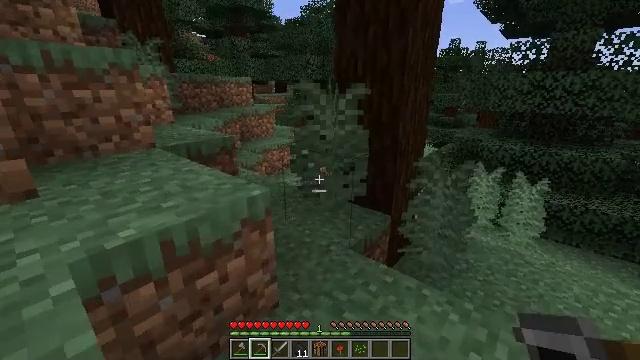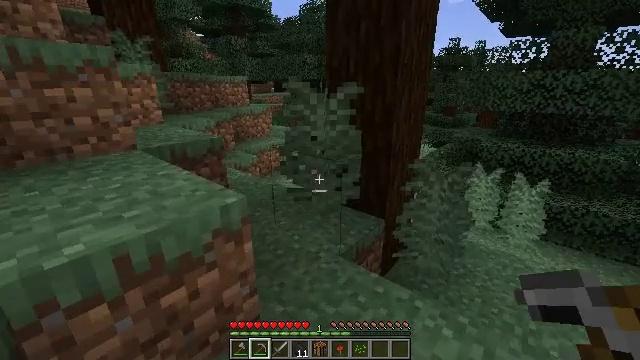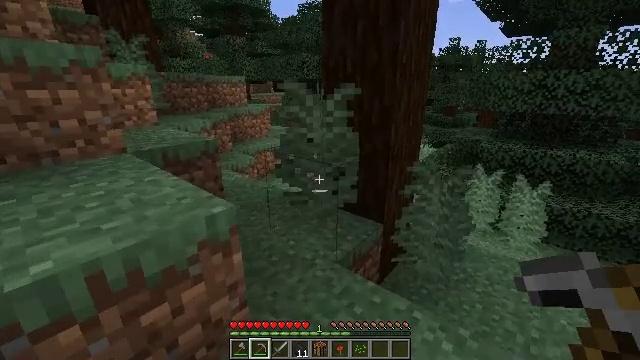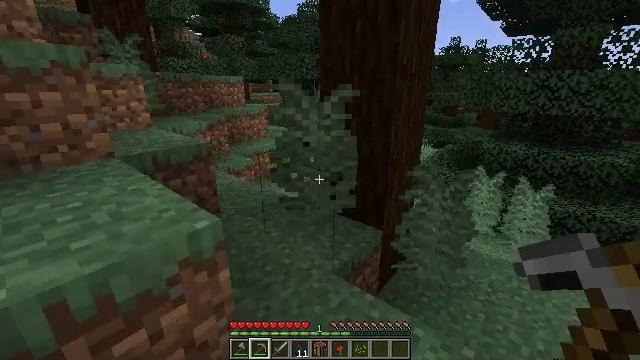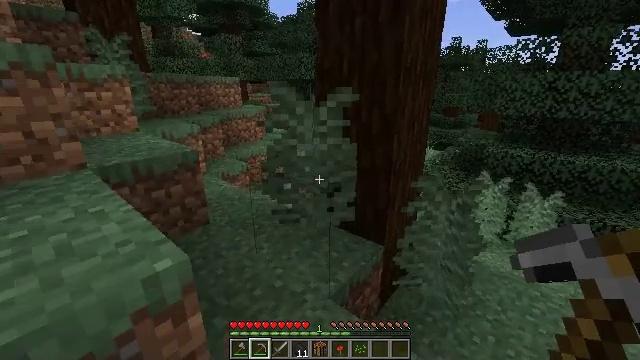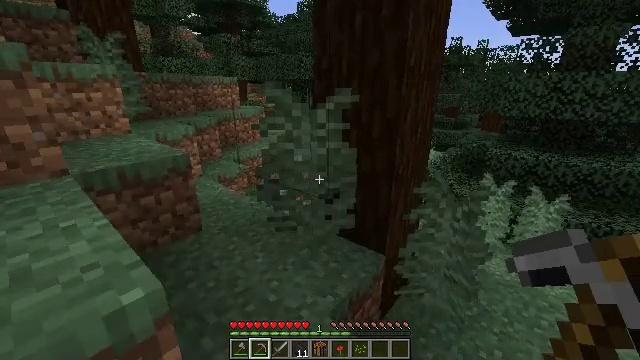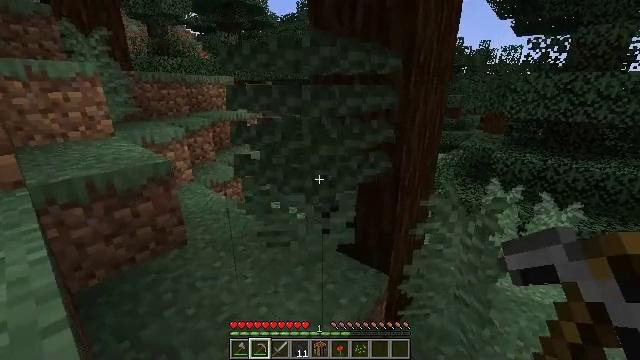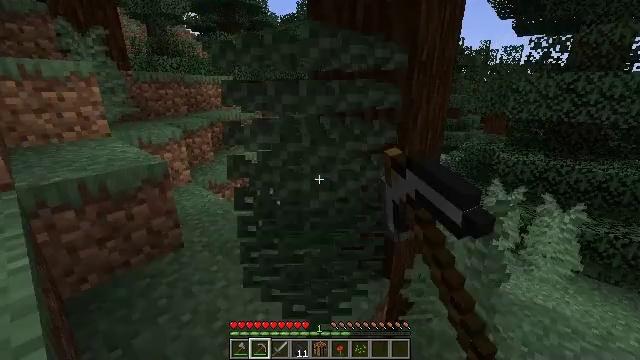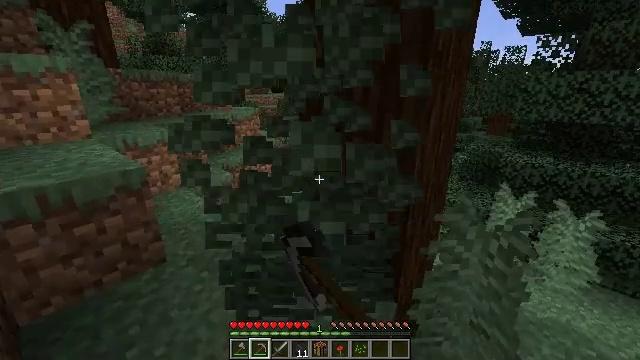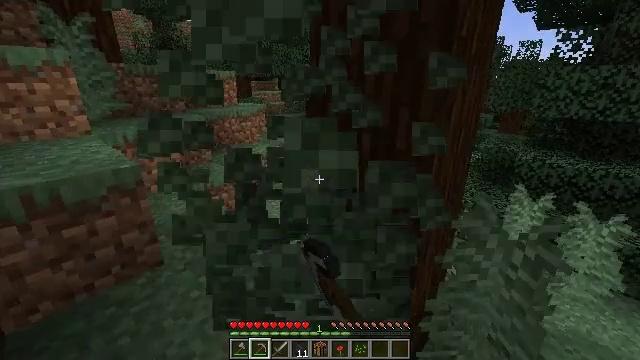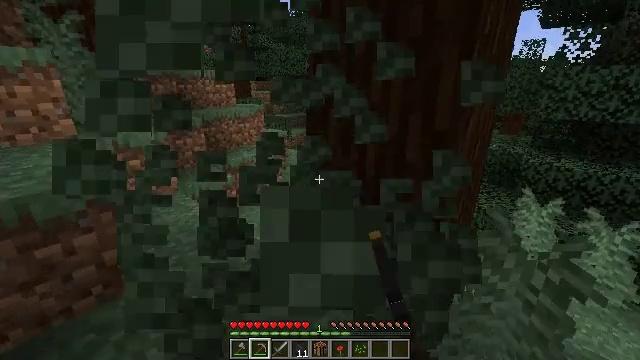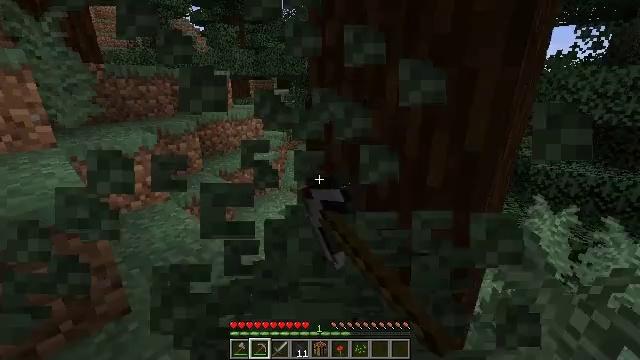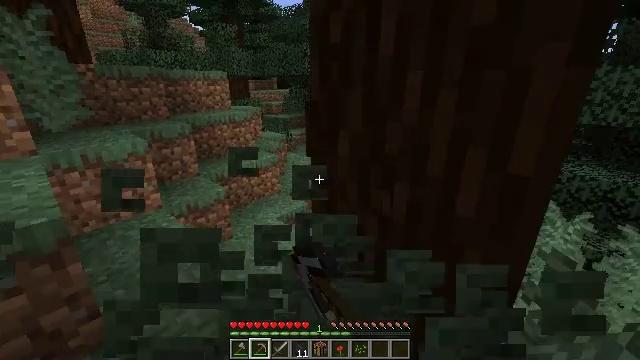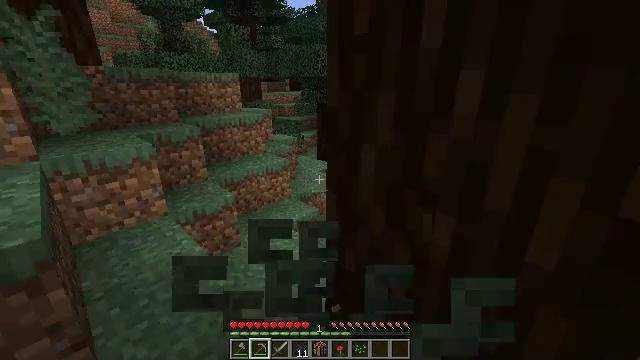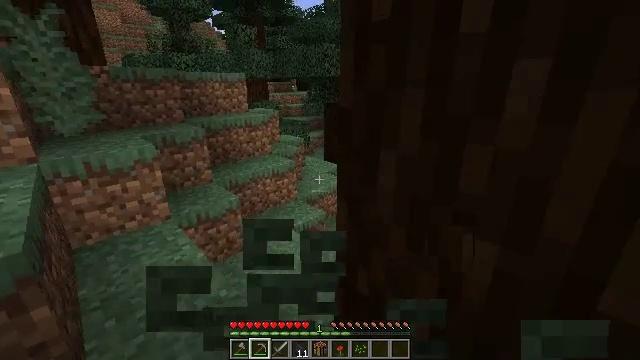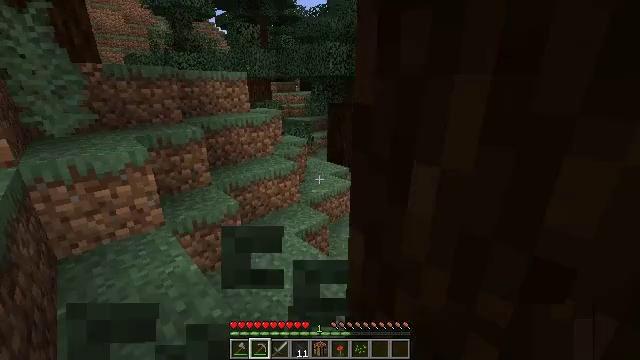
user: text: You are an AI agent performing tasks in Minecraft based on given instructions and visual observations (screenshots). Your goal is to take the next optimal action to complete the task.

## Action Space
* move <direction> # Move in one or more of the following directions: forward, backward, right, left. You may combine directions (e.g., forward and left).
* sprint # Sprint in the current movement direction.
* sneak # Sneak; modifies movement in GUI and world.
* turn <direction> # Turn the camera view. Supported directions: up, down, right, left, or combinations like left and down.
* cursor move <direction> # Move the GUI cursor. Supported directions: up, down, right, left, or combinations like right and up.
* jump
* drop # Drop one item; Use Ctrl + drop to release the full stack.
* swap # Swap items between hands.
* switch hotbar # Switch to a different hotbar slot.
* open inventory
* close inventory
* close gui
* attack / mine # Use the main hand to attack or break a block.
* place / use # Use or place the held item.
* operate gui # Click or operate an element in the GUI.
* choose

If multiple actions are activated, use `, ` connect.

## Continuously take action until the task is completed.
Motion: motion action
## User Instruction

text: Remove the large fern from the terrain.
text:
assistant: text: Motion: move forward
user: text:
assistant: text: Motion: move forward
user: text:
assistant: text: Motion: move forward
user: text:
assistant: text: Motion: move forward
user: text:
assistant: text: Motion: move forward
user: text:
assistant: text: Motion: move forward, attack / mine
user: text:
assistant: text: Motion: move forward, attack / mine
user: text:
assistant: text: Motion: move forward, attack / mine
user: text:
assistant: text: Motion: move forward, turn left, attack / mine
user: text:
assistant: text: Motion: move forward, attack / mine
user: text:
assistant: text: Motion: move forward, attack / mine
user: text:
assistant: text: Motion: move forward, attack / mine
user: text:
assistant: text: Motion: move forward, turn left, attack / mine
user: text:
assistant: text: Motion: move forward, turn left
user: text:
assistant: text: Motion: move forward
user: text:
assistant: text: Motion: move forward and move left
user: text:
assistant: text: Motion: move forward and move left
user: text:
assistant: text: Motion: move forward and move left
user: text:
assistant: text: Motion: move forward and move left
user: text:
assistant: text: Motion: move forward, attack / mine
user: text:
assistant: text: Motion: move forward, attack / mine
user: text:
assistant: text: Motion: move forward, attack / mine
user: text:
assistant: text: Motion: move forward, attack / mine
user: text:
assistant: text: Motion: move forward
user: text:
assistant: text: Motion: move forward
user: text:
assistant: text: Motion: move forward, turn right and up
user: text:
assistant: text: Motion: move forward, turn right and up
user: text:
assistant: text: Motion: move forward, turn right
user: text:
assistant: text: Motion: move forward, turn right and down
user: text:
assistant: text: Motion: move forward